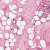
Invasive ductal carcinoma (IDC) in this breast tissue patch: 0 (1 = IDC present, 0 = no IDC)